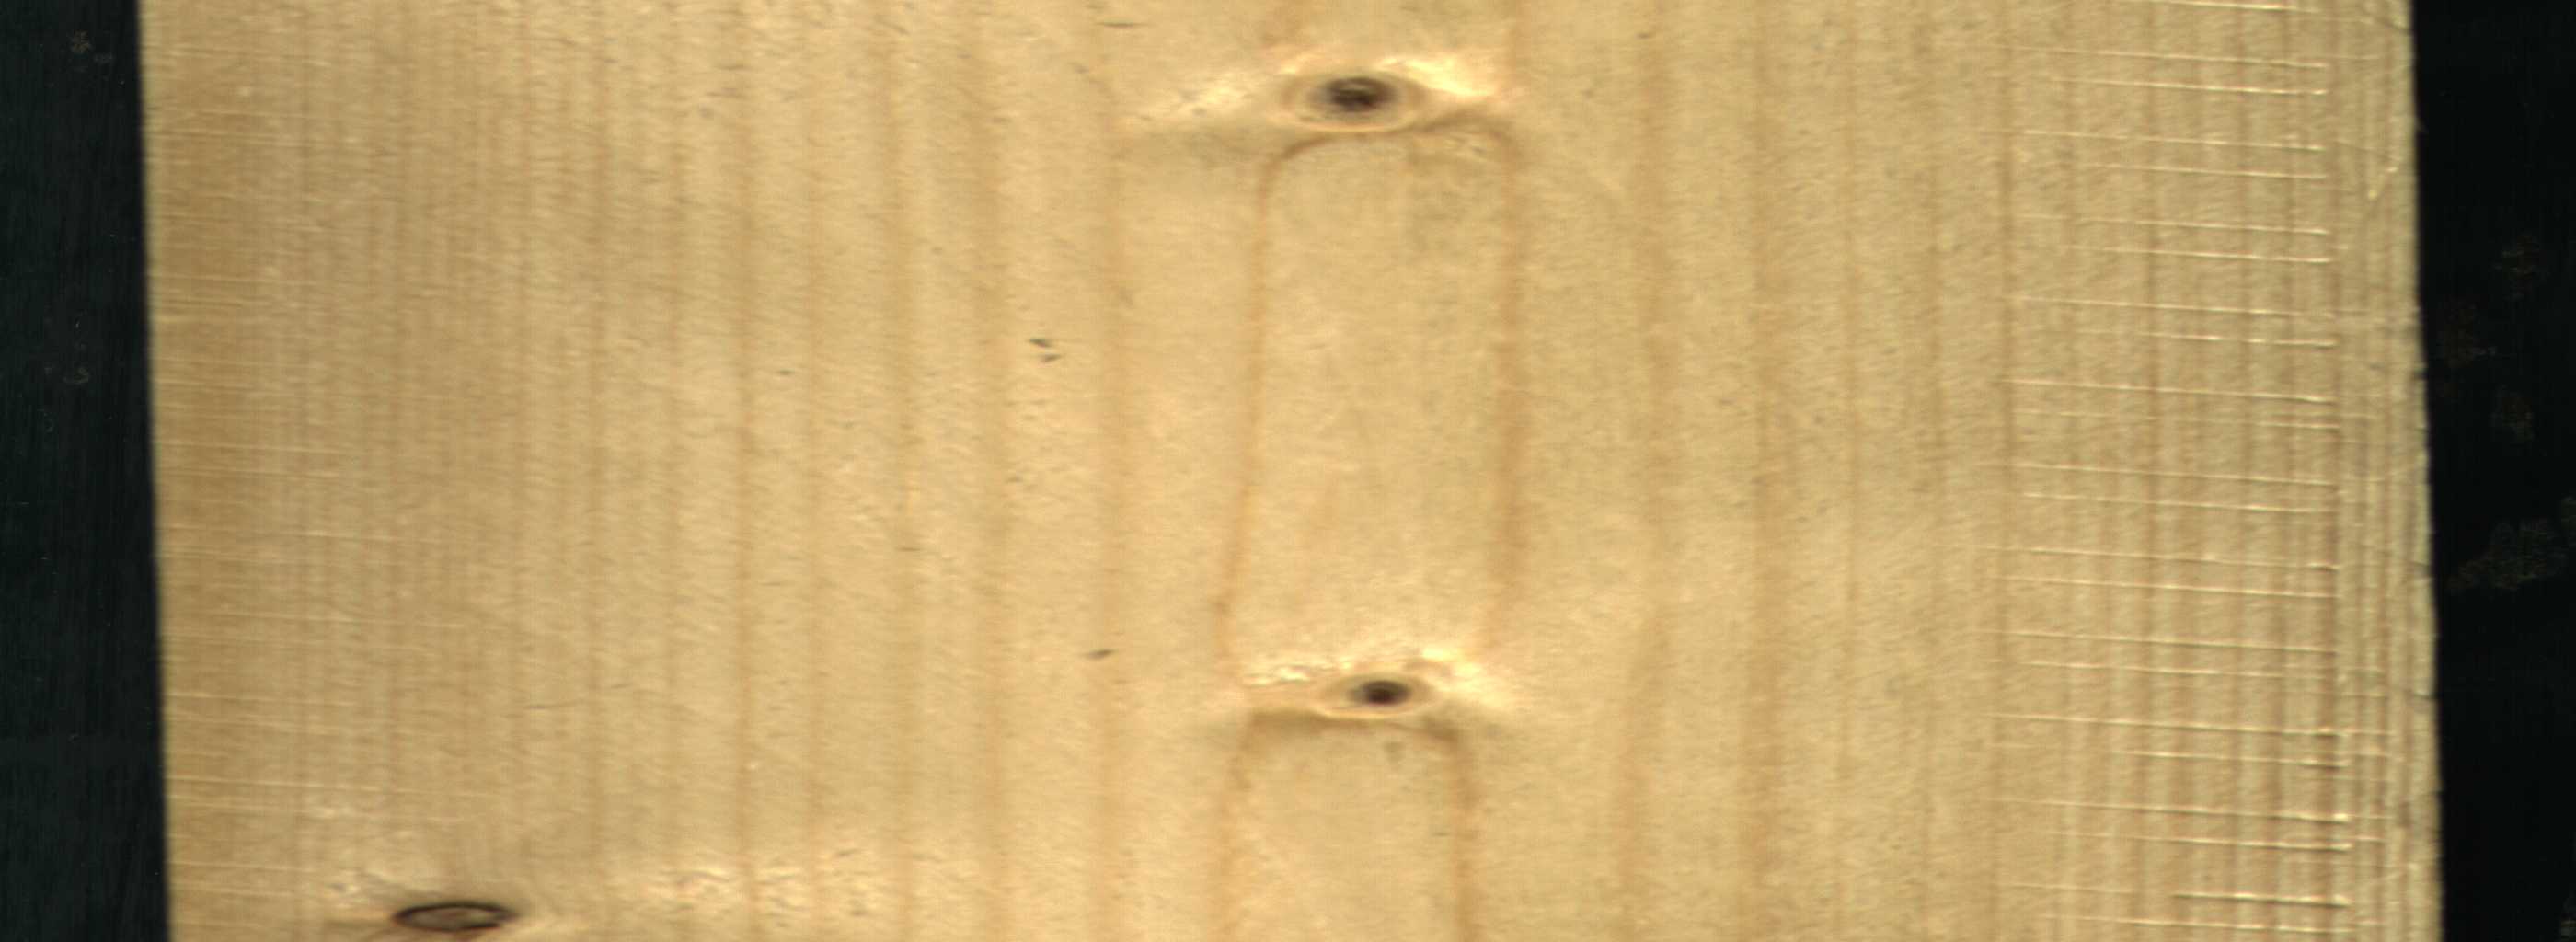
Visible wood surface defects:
Live_Knot
Live_Knot
Live_Knot